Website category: university
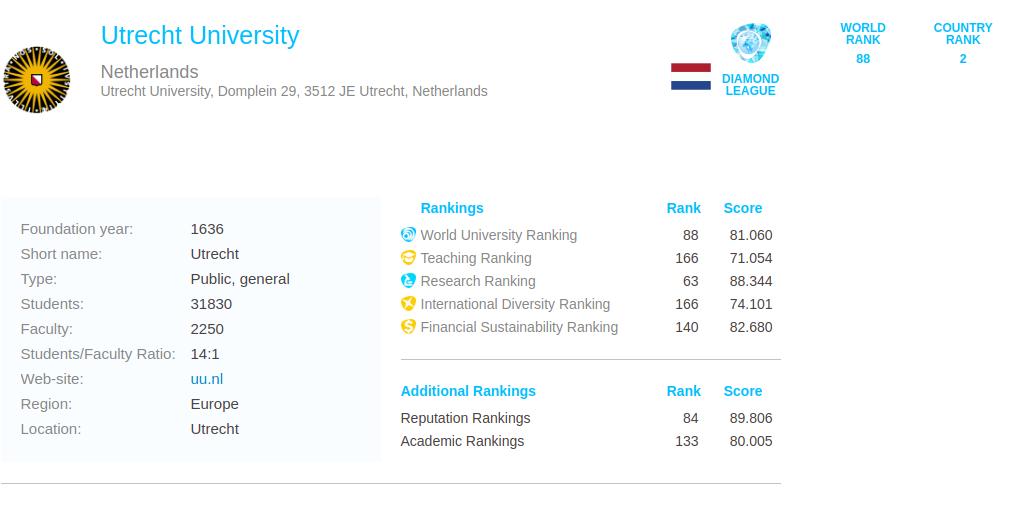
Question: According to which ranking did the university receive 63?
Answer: Research Ranking

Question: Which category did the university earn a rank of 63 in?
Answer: Research Ranking

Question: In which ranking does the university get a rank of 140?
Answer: Financial Sustainability Ranking

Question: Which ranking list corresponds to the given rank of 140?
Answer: Financial Sustainability Ranking

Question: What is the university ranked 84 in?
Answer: Reputation Rankings

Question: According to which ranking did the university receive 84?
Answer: Reputation Rankings

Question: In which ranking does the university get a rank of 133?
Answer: Academic Rankings

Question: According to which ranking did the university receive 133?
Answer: Academic Rankings

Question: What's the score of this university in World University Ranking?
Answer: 81.060

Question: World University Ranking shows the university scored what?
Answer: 81.060

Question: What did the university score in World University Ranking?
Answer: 81.060

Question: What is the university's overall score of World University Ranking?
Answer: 81.060

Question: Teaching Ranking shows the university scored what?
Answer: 71.054

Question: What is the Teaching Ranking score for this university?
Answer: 71.054

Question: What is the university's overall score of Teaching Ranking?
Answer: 71.054

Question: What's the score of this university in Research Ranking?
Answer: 88.344

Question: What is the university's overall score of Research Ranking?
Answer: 88.344

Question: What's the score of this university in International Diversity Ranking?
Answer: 74.101

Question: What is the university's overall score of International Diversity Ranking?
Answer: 74.101

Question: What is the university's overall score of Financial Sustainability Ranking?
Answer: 82.680

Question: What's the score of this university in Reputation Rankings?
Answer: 89.806

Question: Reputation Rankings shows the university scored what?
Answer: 89.806

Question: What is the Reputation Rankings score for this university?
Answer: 89.806

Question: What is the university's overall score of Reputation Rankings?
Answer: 89.806

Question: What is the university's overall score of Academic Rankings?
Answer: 80.005

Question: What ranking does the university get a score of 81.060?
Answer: World University Ranking

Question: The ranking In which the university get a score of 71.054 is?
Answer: Teaching Ranking

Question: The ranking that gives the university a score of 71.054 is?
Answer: Teaching Ranking

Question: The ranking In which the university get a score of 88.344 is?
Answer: Research Ranking

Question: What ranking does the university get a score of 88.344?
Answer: Research Ranking

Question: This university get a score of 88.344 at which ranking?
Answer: Research Ranking

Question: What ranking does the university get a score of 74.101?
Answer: International Diversity Ranking

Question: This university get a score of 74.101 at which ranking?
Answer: International Diversity Ranking

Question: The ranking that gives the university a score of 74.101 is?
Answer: International Diversity Ranking

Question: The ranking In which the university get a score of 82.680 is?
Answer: Financial Sustainability Ranking

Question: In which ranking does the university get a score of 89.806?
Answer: Reputation Rankings

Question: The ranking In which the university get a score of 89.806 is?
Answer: Reputation Rankings

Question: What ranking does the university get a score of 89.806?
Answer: Reputation Rankings

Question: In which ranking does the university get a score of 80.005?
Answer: Academic Rankings

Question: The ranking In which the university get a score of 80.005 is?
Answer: Academic Rankings